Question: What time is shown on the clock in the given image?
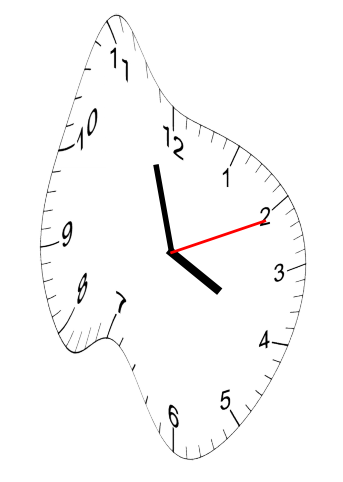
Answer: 03:57:11